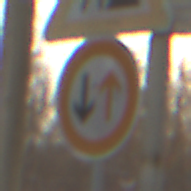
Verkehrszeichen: VorrangDesGegenverkehrs
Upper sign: Arbeitsstelle
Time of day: MorningAfternoon
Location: Roofed (Suburban)
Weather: PartlyCloudy
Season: Winter
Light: Natural